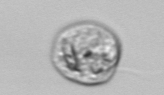
Label: Amoeba